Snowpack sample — Buffalo Mountain, Silverthorne, Colorado, USA (1/25/25, 10:11 AM MST)
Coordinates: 39.6222, -106.1139
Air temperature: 22 °F
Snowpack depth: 110 cm
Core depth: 40 cm
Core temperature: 46.4 °F
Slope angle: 12°, slope face: 102°
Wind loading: high
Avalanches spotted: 0
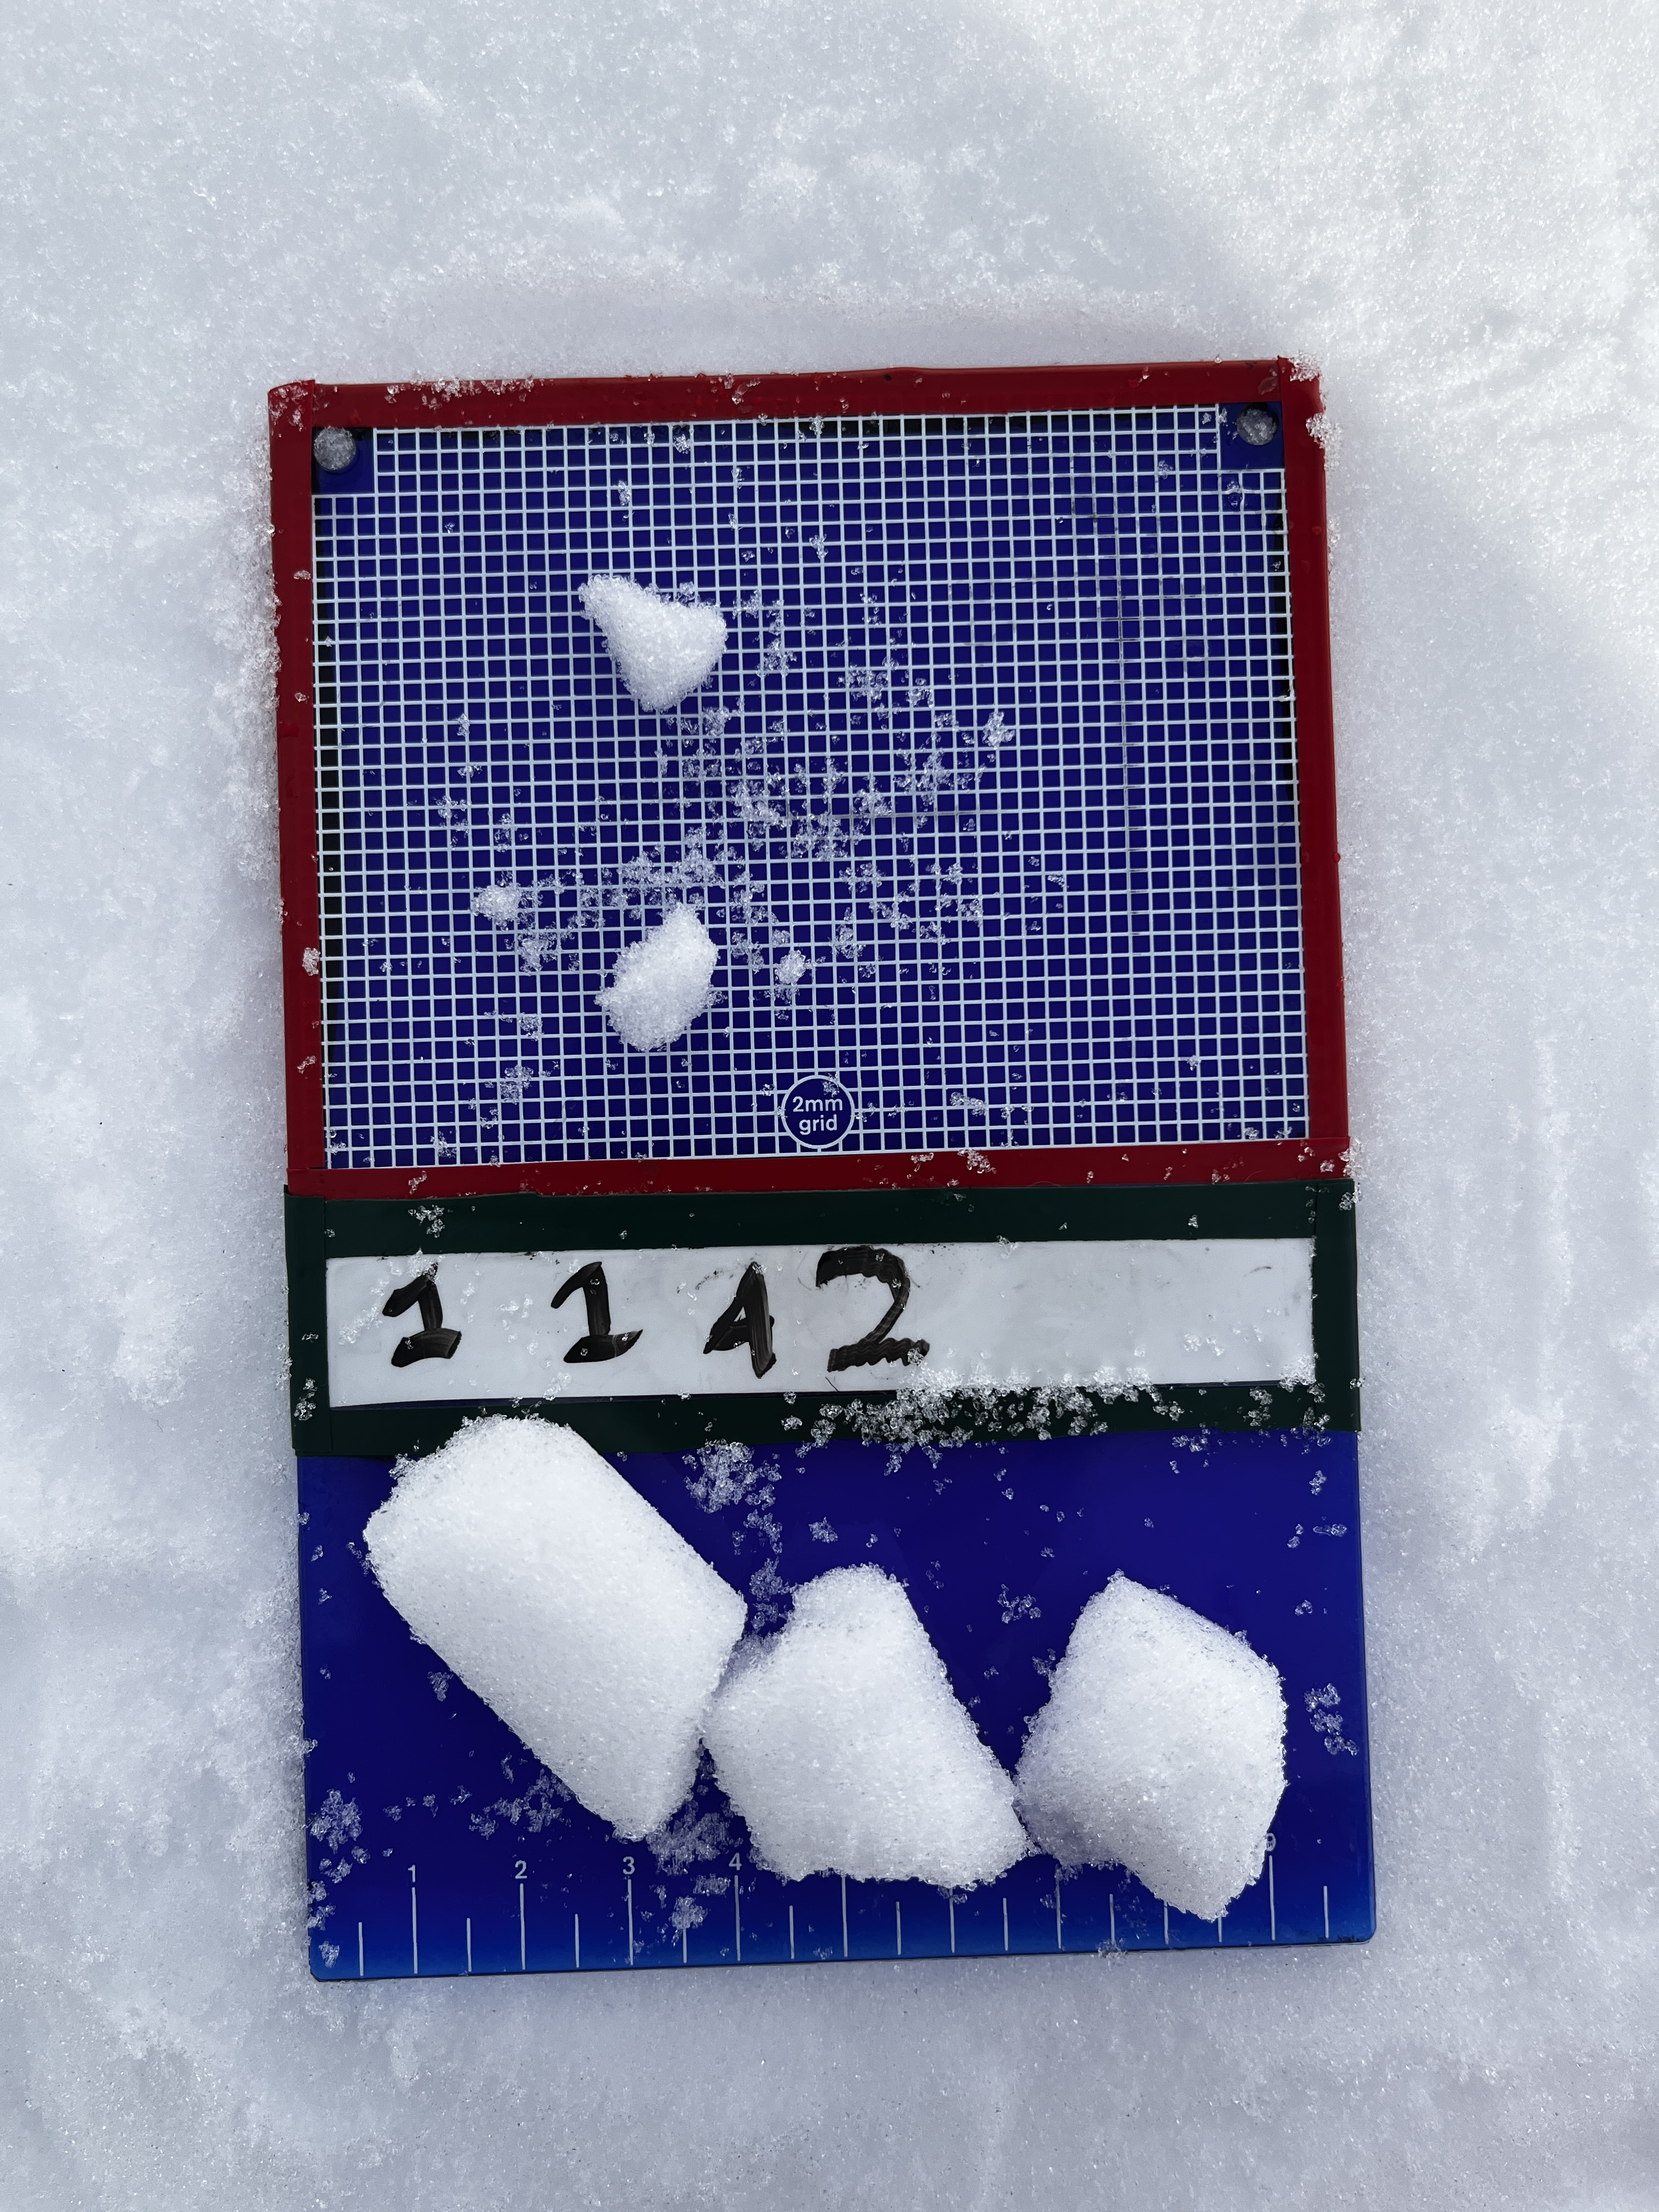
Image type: crystal_card
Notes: No avalanches nearby, collected on the outskirts of a fire break 15 meters from the treeline, on way to Buffalo and Red Mountain